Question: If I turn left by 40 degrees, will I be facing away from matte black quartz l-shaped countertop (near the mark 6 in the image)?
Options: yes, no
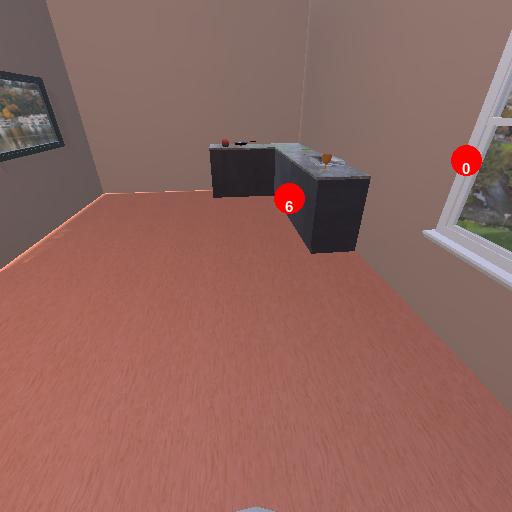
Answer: yes